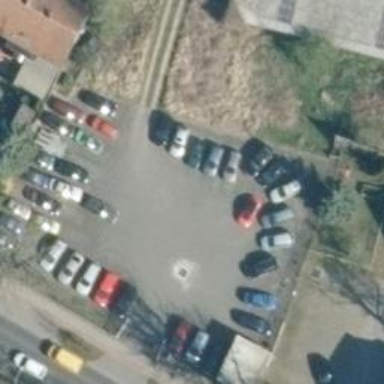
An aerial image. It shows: Parking area with surface.